Question: I search some page in stackoverflow to solve this problem, did follow some true answer but not working. I am new in spring , sorry.
here is my dispatcher-servlet
'''
<?xml version='1.0' encoding='UTF-8' ?>
<beans xmlns="http://www.springframework.org/schema/beans"
xmlns:xsi="http://www.w3.org/2001/XMLSchema-instance"
xmlns:p="http://www.springframework.org/schema/p"
xmlns:context="http://www.springframework.org/schema/context"
xmlns:mvc="http://www.springframework.org/schema/mvc"
xmlns:aop="http://www.springframework.org/schema/aop"
xsi:schemaLocation="http://www.springframework.org/schema/beans
http://www.springframework.org/schema/beans/spring-beans-4.0.xsd
http://www.springframework.org/schema/context
http://www.springframework.org/schema/context/spring-context-4.0.xsd
http://www.springframework.org/schema/mvc
http://www.springframework.org/schema/mvc/spring-mvc-4.0.xsd
http://www.springframework.org/schema/aop
http://www.springframework.org/schema/aop/spring-aop-4.0.xsd
http://www.springframework.org/schema/tx
http://www.springframework.org/schema/tx/spring-tx-4.0.xsd">
<context:component-scan base-package="controller" />
<mvc:annotation-driven />
<bean class="org.springframework.web.servlet.mvc.support.ControllerClassNameHandlerMapping"/>
<bean id="urlMapping" class="org.springframework.web.servlet.handler.SimpleUrlHandlerMapping">
<property name="mappings">
<props>
<prop key="index.htm">indexController</prop>
</props>
</property>
</bean>
<bean id="viewResolver"
class="org.springframework.web.servlet.view.InternalResourceViewResolver"
p:prefix="/WEB-INF/jsp/"
p:suffix=".jsp" />
<bean name="indexController"
class="org.springframework.web.servlet.mvc.ParameterizableViewController"
p:viewName="index" />
</beans> < -- line 52 here...
'''
Here is my web.xml
'''
<?xml version="1.0" encoding="UTF-8"?>
<web-app version="3.1" xmlns="http://xmlns.jcp.org/xml/ns/javaee"
xmlns:xsi="http://www.w3.org/2001/XMLSchema-instance"
xsi:schemaLocation="http://xmlns.jcp.org/xml/ns/javaee
http://xmlns.jcp.org/xml/ns/javaee/web-app_3_1.xsd">
<context-param>
<param-name>contextConfigLocation</param-name>
<param-value>/WEB-INF/applicationContext.xml</param-value>
</context-param>
<listener>
<listener-
class>org.springframework.web.context.ContextLoaderListener</listener-class>
</listener>
<servlet>
<servlet-name>dispatcher</servlet-name>
<servlet-class>org.springframework.web.servlet.DispatcherServlet</servlet-
class>
<load-on-startup>2</load-on-startup>
</servlet>
<servlet-mapping>
<servlet-name>dispatcher</servlet-name>
<url-pattern>*.htm</url-pattern>
</servlet-mapping>
<session-config>
<session-timeout>
30
</session-timeout>
</session-config>
<welcome-file-list>
<welcome-file>redirect.jsp</welcome-file>
</welcome-file-list>
</web-app>
'''
And my ApplicationContext
'''
<?xml version='1.0' encoding='UTF-8' ?>
<!-- was: <?xml version="1.0" encoding="UTF-8"?> -->
<beans xmlns="http://www.springframework.org/schema/beans"
xmlns:xsi="http://www.w3.org/2001/XMLSchema-instance"
xmlns:p="http://www.springframework.org/schema/p"
xmlns:aop="http://www.springframework.org/schema/aop"
xmlns:tx="http://www.springframework.org/schema/tx"
xsi:schemaLocation="http://www.springframework.org/schema/beans
http://www.springframework.org/schema/beans/spring-beans-4.0.xsd
http://www.springframework.org/schema/aop
http://www.springframework.org/schema/aop/spring-aop-4.0.xsd
http://www.springframework.org/schema/tx
http://www.springframework.org/schema/tx/spring-tx-4.0.xsd">
<!--bean id="propertyConfigurer"
class="org.springframework.beans.factory.config.PropertyPlaceholderConfigurer"
p:location="/WEB-INF/jdbc.properties" />
<bean id="dataSource"
class="org.springframework.jdbc.datasource.DriverManagerDataSource"
p:driverClassName="${jdbc.driverClassName}"
p:url="${jdbc.url}"
p:username="${jdbc.username}"
p:password="${jdbc.password}"
</beans>
'''
I have controller package in Source Package.
The log say:
'''
04-Nov-2014 07:15:34.187 SEVERE [http-nio-8084-exec-375] org.apache.catalina.core.StandardWrapperValve.invoke Allocate exception for servlet dispatcher
org.xml.sax.SAXParseException; lineNumber: 52; columnNumber: 9; cvc-complex-type.2.3: Element 'beans' cannot have character [children], because the type's content type is element-only.
at com.sun.org.apache.xerces.internal.util.ErrorHandlerWrapper.createSAXParseException(ErrorHandlerWrapper.java:198)
at com.sun.org.apache.xerces.internal.util.ErrorHandlerWrapper.error(ErrorHandlerWrapper.java:134)
at com.sun.org.apache.xerces.internal.impl.XMLErrorReporter.reportError(XMLErrorReporter.java:437)
at com.sun.org.apache.xerces.internal.impl.XMLErrorReporter.reportError(XMLErrorReporter.java:368)
at com.sun.org.apache.xerces.internal.impl.XMLErrorReporter.reportError(XMLErrorReporter.java:325)
at com.sun.org.apache.xerces.internal.impl.xs.XMLSchemaValidator$XSIErrorReporter.reportError(XMLSchemaValidator.java:458)
at com.sun.org.apache.xerces.internal.impl.xs.XMLSchemaValidator.reportSchemaError(XMLSchemaValidator.java:3237)
at com.sun.org.apache.xerces.internal.impl.xs.XMLSchemaValidator.elementLocallyValidComplexType(XMLSchemaValidator.java:3200)
at com.sun.org.apache.xerces.internal.impl.xs.XMLSchemaValidator.elementLocallyValidType(XMLSchemaValidator.java:3160)
at com.sun.org.apache.xerces.internal.impl.xs.XMLSchemaValidator.processElementContent(XMLSchemaValidator.java:3062)
at com.sun.org.apache.xerces.internal.impl.xs.XMLSchemaValidator.handleEndElement(XMLSchemaValidator.java:2140)
at com.sun.org.apache.xerces.internal.impl.xs.XMLSchemaValidator.endElement(XMLSchemaValidator.java:859)
at com.sun.org.apache.xerces.internal.impl.XMLDocumentFragmentScannerImpl.scanEndElement(XMLDocumentFragmentScannerImpl.java:1782)
at com.sun.org.apache.xerces.internal.impl.XMLDocumentFragmentScannerImpl$FragmentContentDriver.next(XMLDocumentFragmentScannerImpl.java:2973)
at com.sun.org.apache.xerces.internal.impl.XMLDocumentScannerImpl.next(XMLDocumentScannerImpl.java:606)
at com.sun.org.apache.xerces.internal.impl.XMLNSDocumentScannerImpl.next(XMLNSDocumentScannerImpl.java:117)
at com.sun.org.apache.xerces.internal.impl.XMLDocumentFragmentScannerImpl.scanDocument(XMLDocumentFragmentScannerImpl.java:510)
at com.sun.org.apache.xerces.internal.parsers.XML11Configuration.parse(XML11Configuration.java:848)
at com.sun.org.apache.xerces.internal.parsers.XML11Configuration.parse(XML11Configuration.java:777)
at com.sun.org.apache.xerces.internal.parsers.XMLParser.parse(XMLParser.java:141)
at com.sun.org.apache.xerces.internal.parsers.DOMParser.parse(DOMParser.java:243)
at com.sun.org.apache.xerces.internal.jaxp.DocumentBuilderImpl.parse(DocumentBuilderImpl.java:347)
at org.springframework.beans.factory.xml.DefaultDocumentLoader.loadDocument(DefaultDocumentLoader.java:76)
at org.springframework.beans.factory.xml.XmlBeanDefinitionReader.doLoadDocument(XmlBeanDefinitionReader.java:428)
at org.springframework.beans.factory.xml.XmlBeanDefinitionReader.doLoadBeanDefinitions(XmlBeanDefinitionReader.java:390)
at org.springframework.beans.factory.xml.XmlBeanDefinitionReader.loadBeanDefinitions(XmlBeanDefinitionReader.java:335)
at org.springframework.beans.factory.xml.XmlBeanDefinitionReader.loadBeanDefinitions(XmlBeanDefinitionReader.java:303)
at org.springframework.beans.factory.support.AbstractBeanDefinitionReader.loadBeanDefinitions(AbstractBeanDefinitionReader.java:180)
at org.springframework.beans.factory.support.AbstractBeanDefinitionReader.loadBeanDefinitions(AbstractBeanDefinitionReader.java:216)
at org.springframework.beans.factory.support.AbstractBeanDefinitionReader.loadBeanDefinitions(AbstractBeanDefinitionReader.java:187)
at org.springframework.web.context.support.XmlWebApplicationContext.loadBeanDefinitions(XmlWebApplicationContext.java:125)
at org.springframework.web.context.support.XmlWebApplicationContext.loadBeanDefinitions(XmlWebApplicationContext.java:94)
at org.springframework.context.support.AbstractRefreshableApplicationContext.refreshBeanFactory(AbstractRefreshableApplicationContext.java:129)
at org.springframework.context.support.AbstractApplicationContext.obtainFreshBeanFactory(AbstractApplicationContext.java:540)
at org.springframework.context.support.AbstractApplicationContext.refresh(AbstractApplicationContext.java:454)
at org.springframework.web.servlet.FrameworkServlet.configureAndRefreshWebApplicationContext(FrameworkServlet.java:658)
at org.springframework.web.servlet.FrameworkServlet.createWebApplicationContext(FrameworkServlet.java:624)
at org.springframework.web.servlet.FrameworkServlet.createWebApplicationContext(FrameworkServlet.java:672)
at org.springframework.web.servlet.FrameworkServlet.initWebApplicationContext(FrameworkServlet.java:543)
at org.springframework.web.servlet.FrameworkServlet.initServletBean(FrameworkServlet.java:484)
at org.springframework.web.servlet.HttpServletBean.init(HttpServletBean.java:136)
at javax.servlet.GenericServlet.init(GenericServlet.java:158)
at org.apache.catalina.core.StandardWrapper.initServlet(StandardWrapper.java:1241)
at org.apache.catalina.core.StandardWrapper.loadServlet(StandardWrapper.java:1154)
at org.apache.catalina.core.StandardWrapper.allocate(StandardWrapper.java:827)
at org.apache.catalina.core.StandardWrapperValve.invoke(StandardWrapperValve.java:135)
at org.apache.catalina.core.StandardContextValve.invoke(StandardContextValve.java:106)
at org.apache.catalina.authenticator.AuthenticatorBase.invoke(AuthenticatorBase.java:503)
at org.apache.catalina.core.StandardHostValve.invoke(StandardHostValve.java:136)
at org.apache.catalina.valves.ErrorReportValve.invoke(ErrorReportValve.java:79)
at org.apache.catalina.valves.AbstractAccessLogValve.invoke(AbstractAccessLogValve.java:610)
at org.apache.catalina.core.StandardEngineValve.invoke(StandardEngineValve.java:88)
at org.apache.catalina.connector.CoyoteAdapter.service(CoyoteAdapter.java:526)
at org.apache.coyote.http11.AbstractHttp11Processor.process(AbstractHttp11Processor.java:1078)
at org.apache.coyote.AbstractProtocol$AbstractConnectionHandler.process(AbstractProtocol.java:655)
at org.apache.coyote.http11.Http11NioProtocol$Http11ConnectionHandler.process(Http11NioProtocol.java:222)
at org.apache.tomcat.util.net.NioEndpoint$SocketProcessor.doRun(NioEndpoint.java:1566)
at org.apache.tomcat.util.net.NioEndpoint$SocketProcessor.run(NioEndpoint.java:1523)
at java.util.concurrent.ThreadPoolExecutor.runWorker(ThreadPoolExecutor.java:1145)
at java.util.concurrent.ThreadPoolExecutor$Worker.run(ThreadPoolExecutor.java:615)
at org.apache.tomcat.util.threads.TaskThread$WrappingRunnable.run(TaskThread.java:61)
at java.lang.Thread.run(Thread.java:745)
'''
remove 2 lines:
'''
<context:component-scan base-package="controller" />
<mvc:annotation-driven />
'''
then the project run normally. I do not know why....

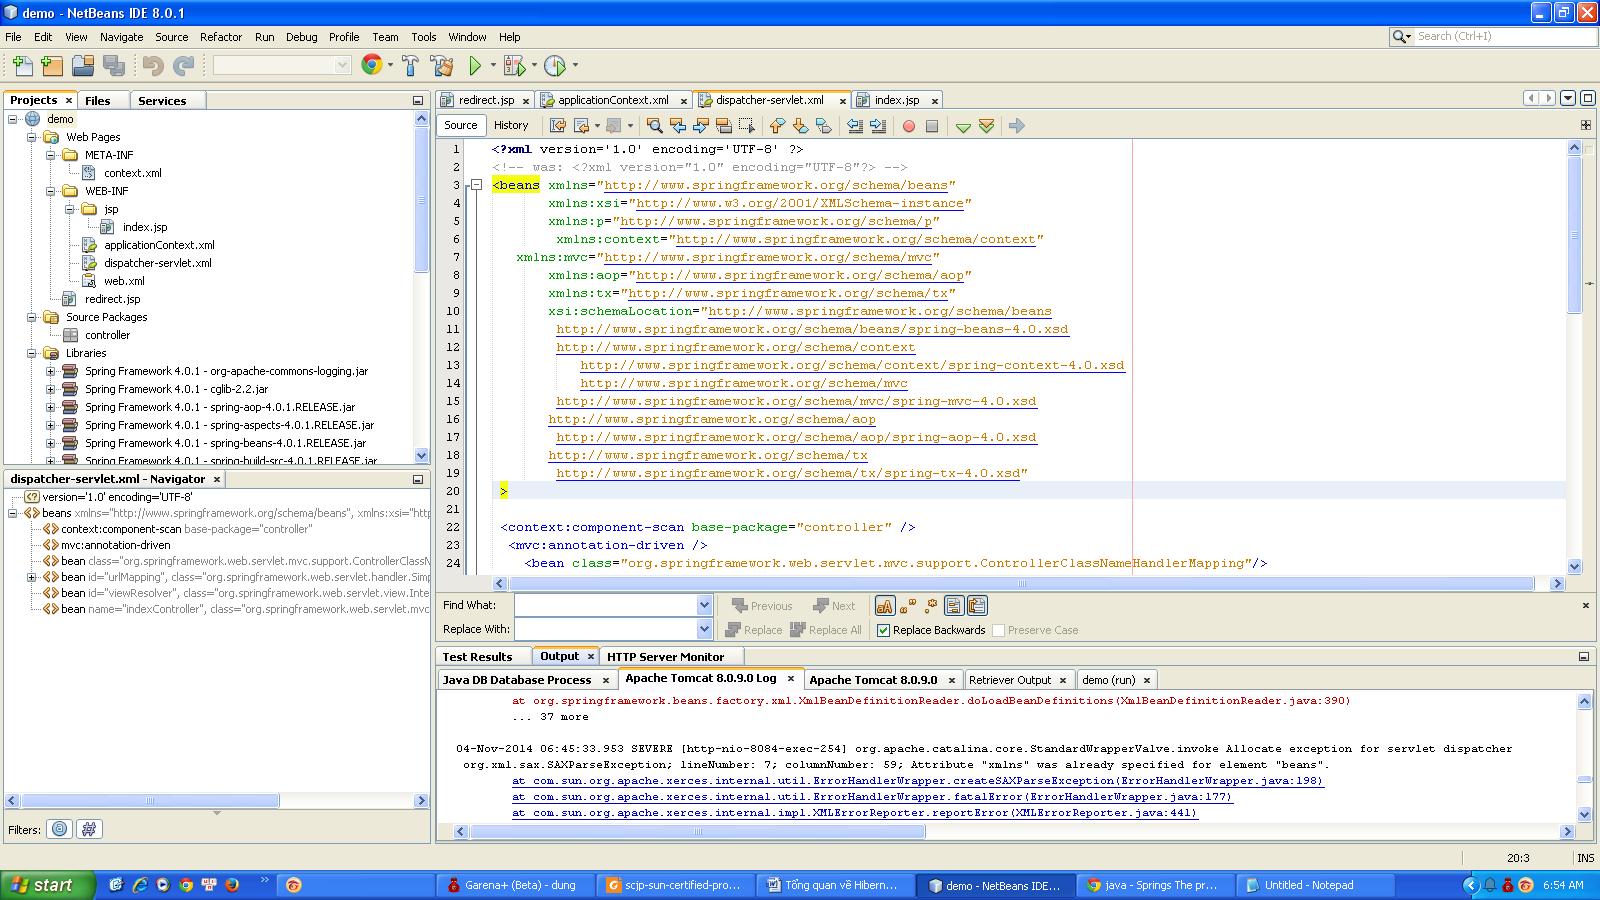
Answer: Noticed in the your dispatcher-servlet.xml file you are missing "'<?xml version="1.0" encoding="UTF-8"?>'".
Please add it to top of file and re-run. Let me know if it doesn't work.